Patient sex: M
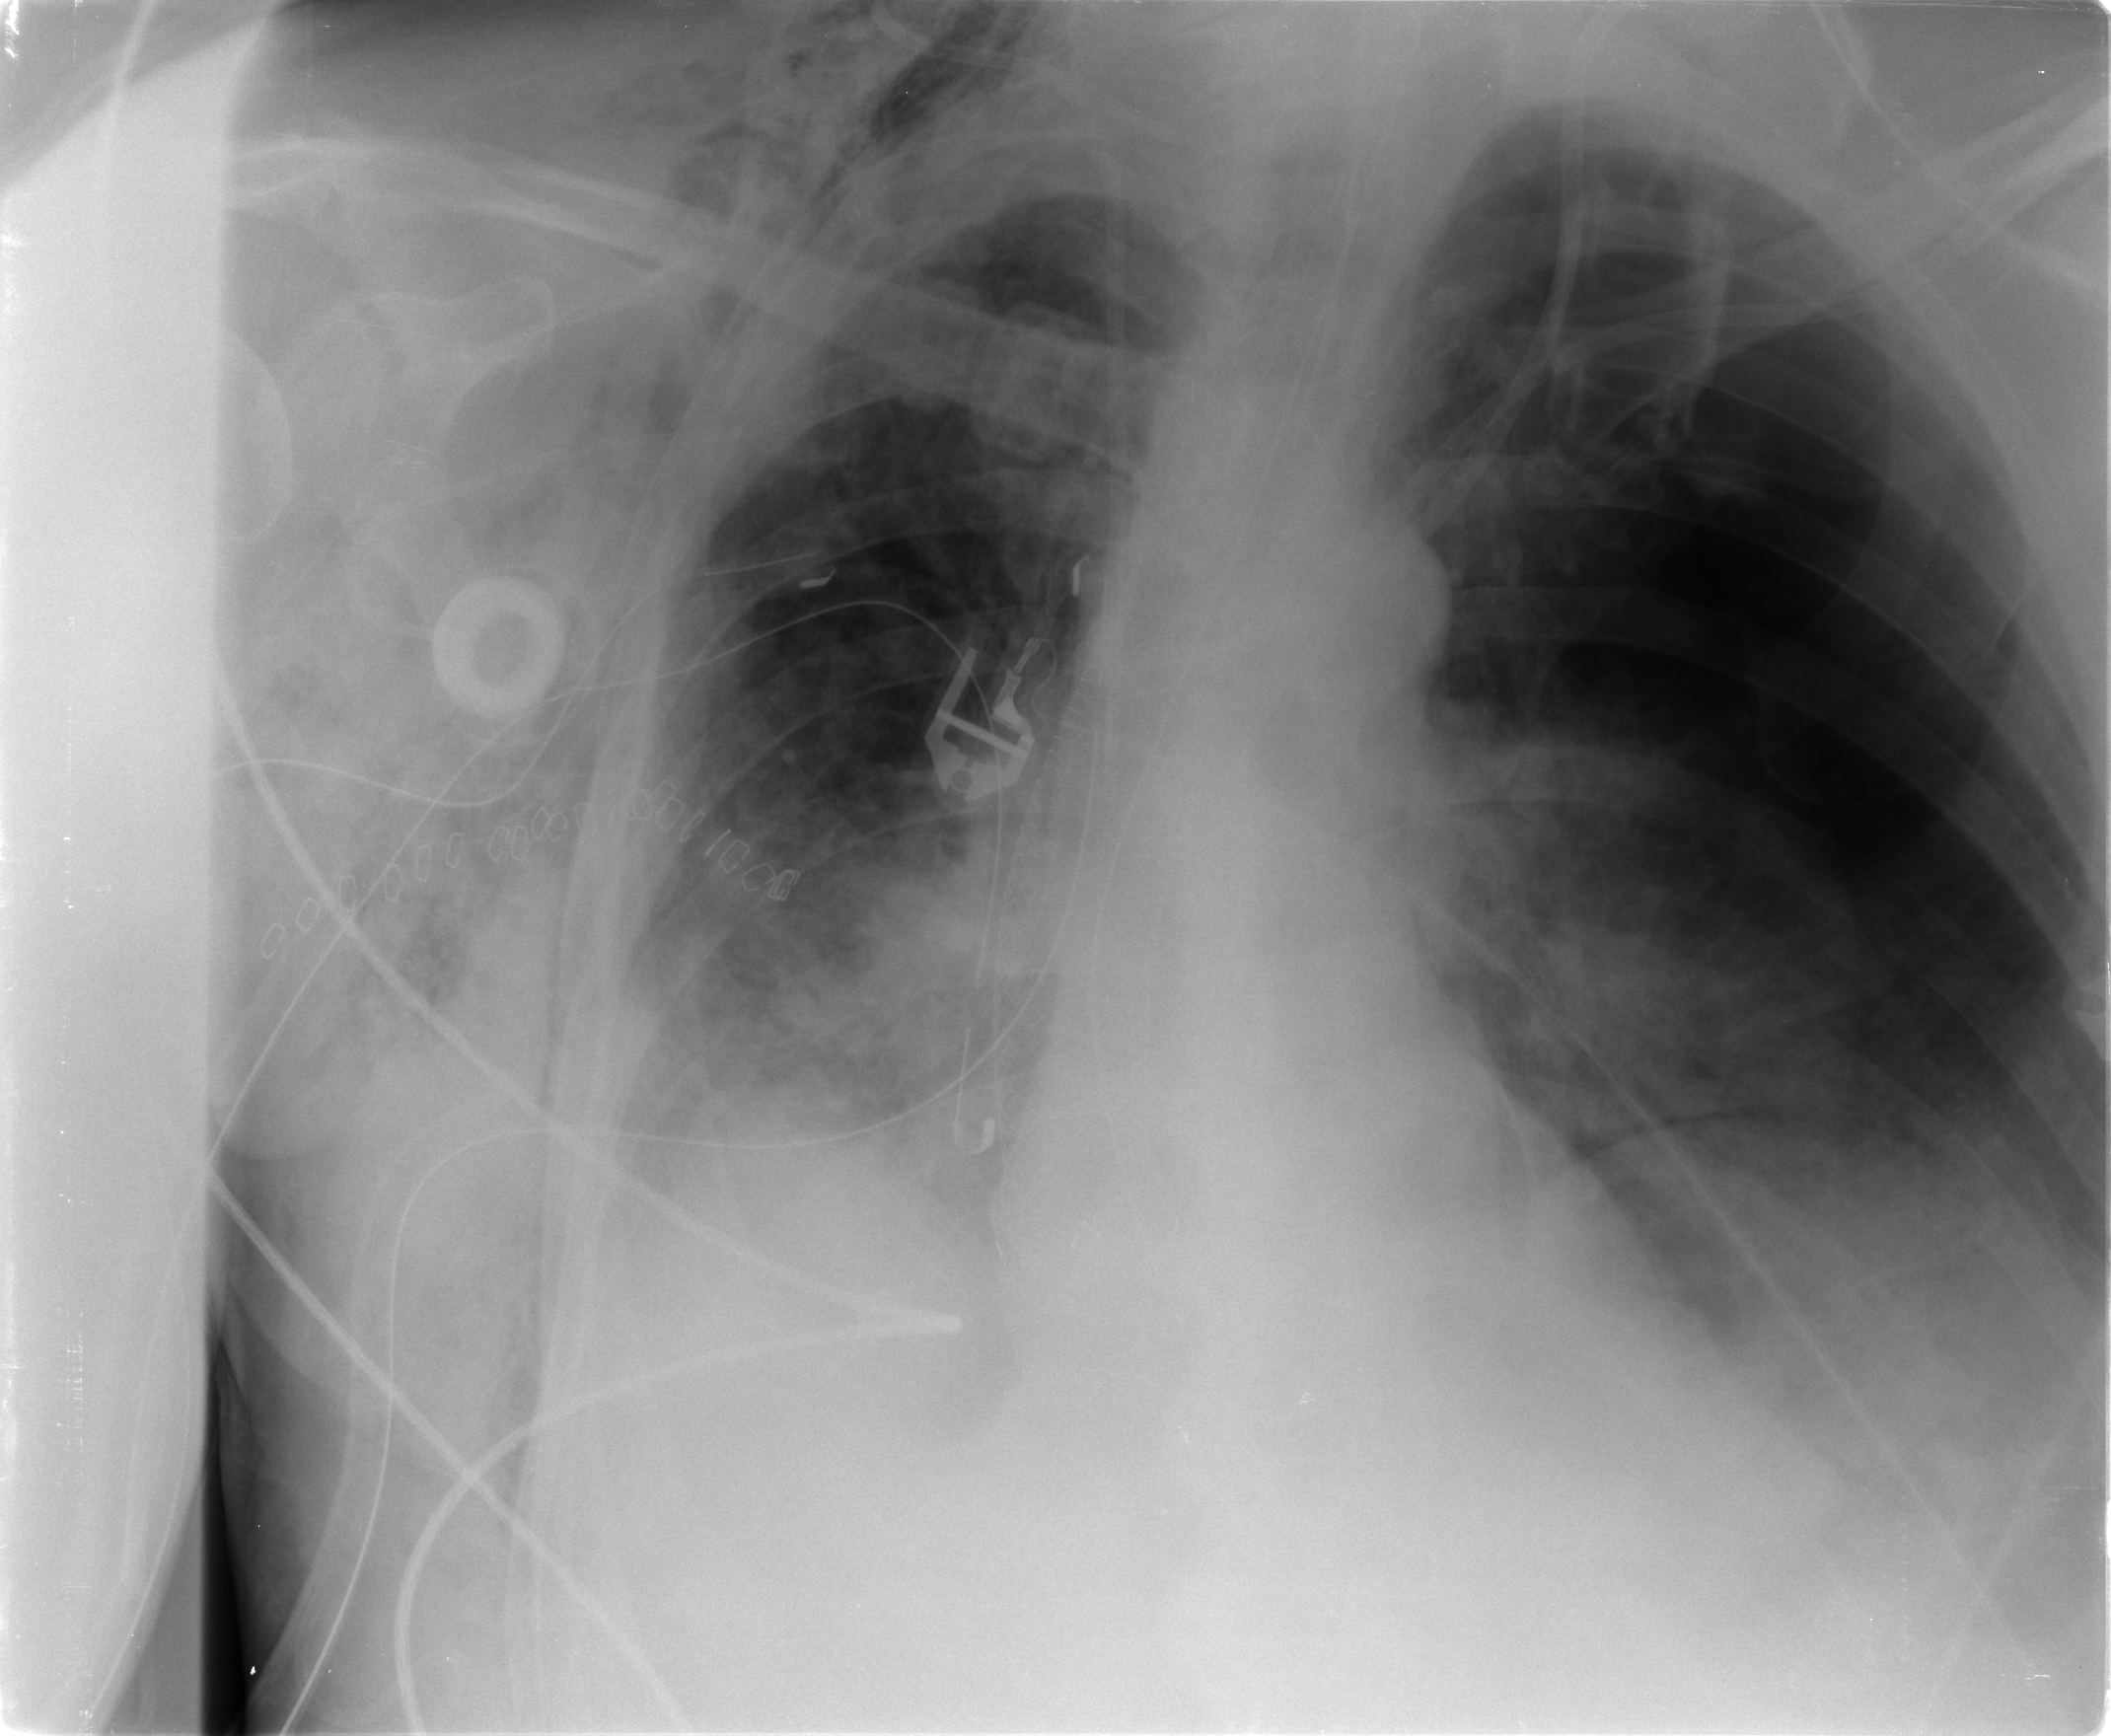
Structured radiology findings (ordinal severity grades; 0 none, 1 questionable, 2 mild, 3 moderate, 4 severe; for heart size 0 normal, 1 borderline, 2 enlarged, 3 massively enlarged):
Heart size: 0
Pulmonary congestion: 2
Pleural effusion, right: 2
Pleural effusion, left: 0
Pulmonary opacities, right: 2
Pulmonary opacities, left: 0
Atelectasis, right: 2
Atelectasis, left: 4